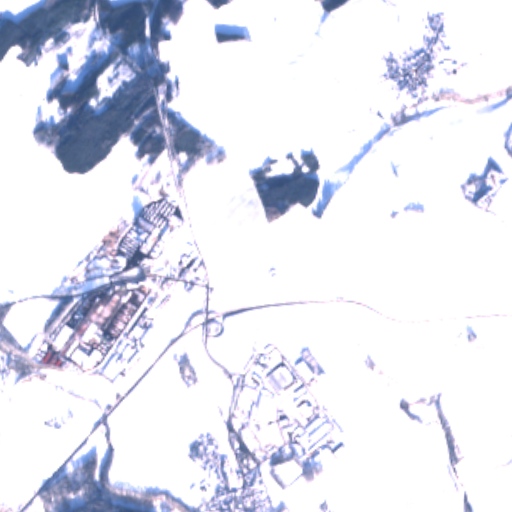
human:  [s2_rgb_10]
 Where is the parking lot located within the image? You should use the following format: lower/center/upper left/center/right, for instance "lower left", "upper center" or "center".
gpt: The parking lot is located in the center left of the image.
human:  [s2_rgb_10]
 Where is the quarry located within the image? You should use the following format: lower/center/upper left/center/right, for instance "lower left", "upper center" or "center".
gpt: The quarry is located in the upper right of the image.
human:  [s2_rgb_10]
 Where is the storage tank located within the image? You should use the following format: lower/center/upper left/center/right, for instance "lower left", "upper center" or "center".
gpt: The storage tank is located in the center left of the image.
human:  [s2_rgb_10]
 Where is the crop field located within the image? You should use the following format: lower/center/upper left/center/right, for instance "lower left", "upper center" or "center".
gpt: There is no crop field in the image.